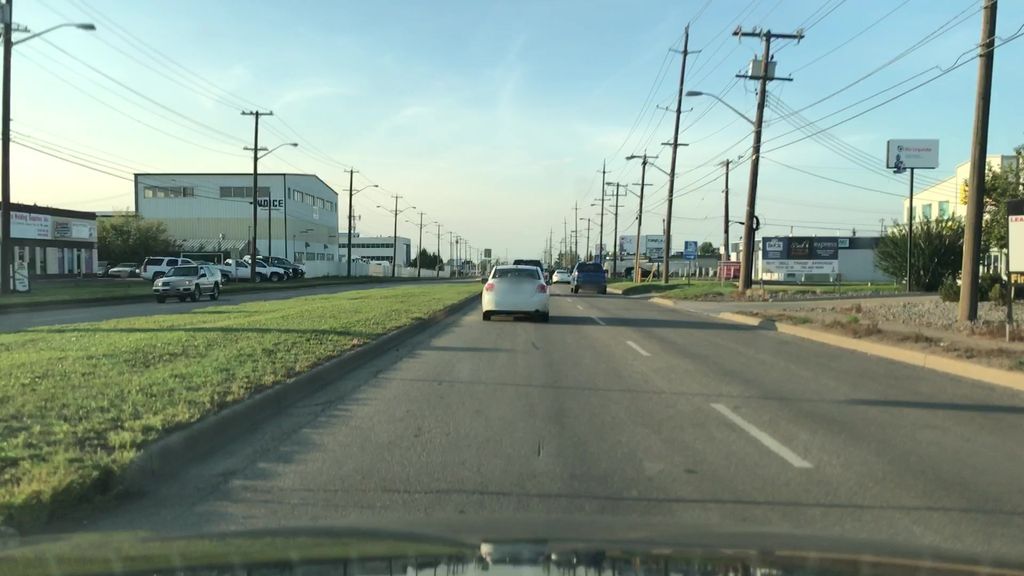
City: edmonton